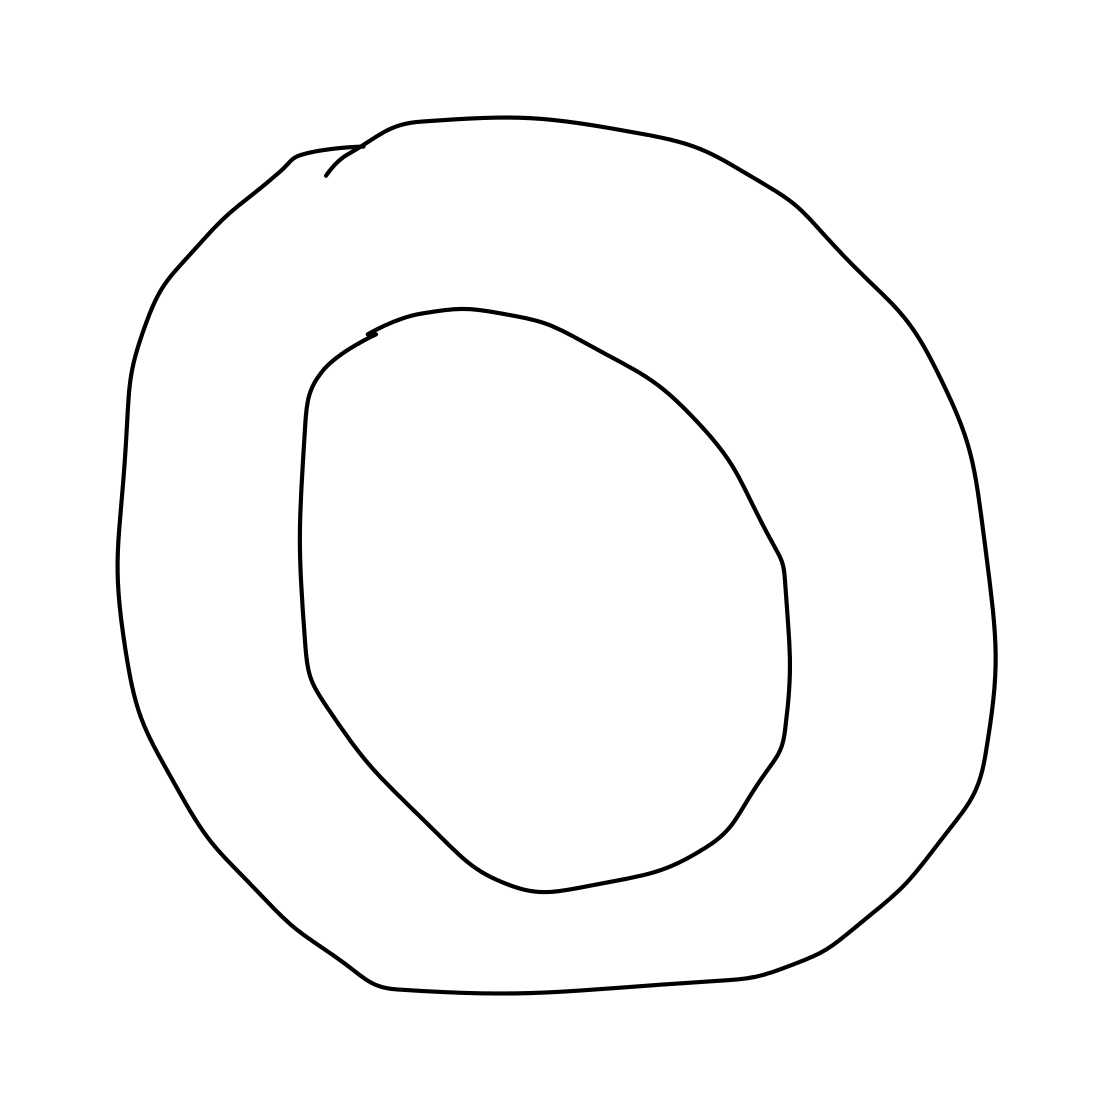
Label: donut